Breast ultrasound image
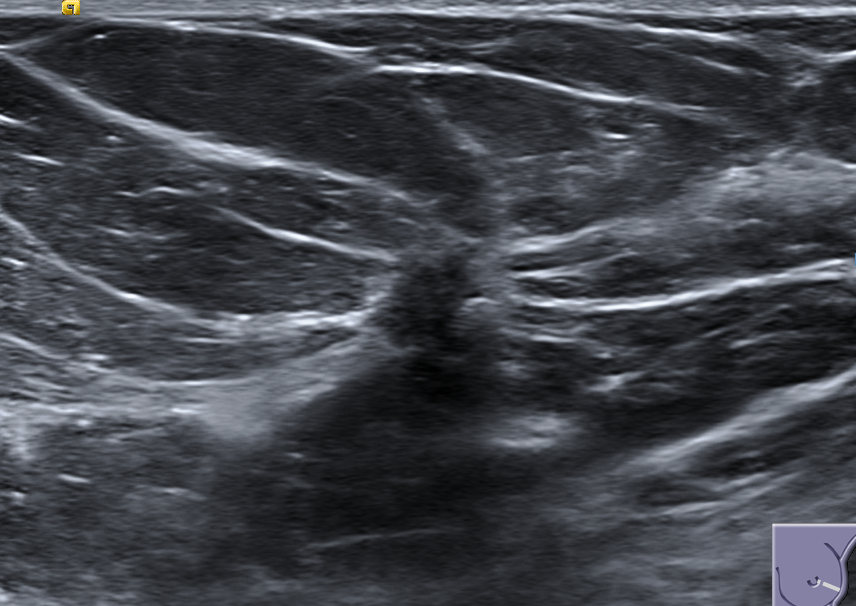
Diagnosis: malignant